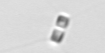
Label: Chaetoceros_tenuissimus